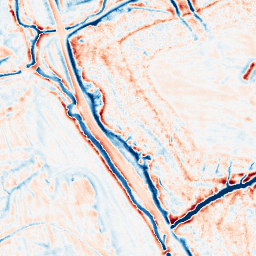
Category: edge_preserving
Decomposition family: bilateral
Decomposition parameters: d: 15
sigma_color: 50
sigma_space: 50
Upsampling method: bspline
Upsampling parameters: scale: 8
Upsampling scale: 8